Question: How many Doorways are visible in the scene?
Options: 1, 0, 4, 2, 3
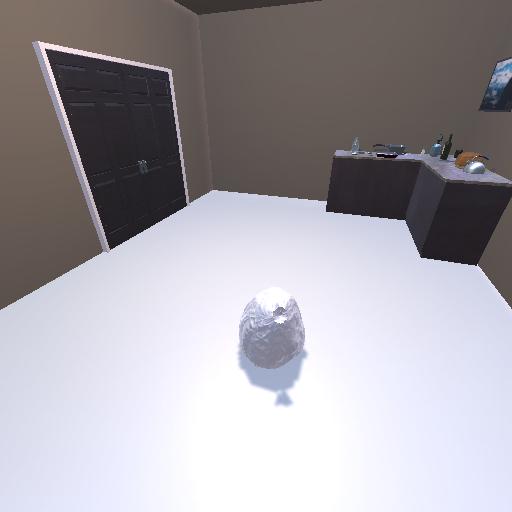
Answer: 1